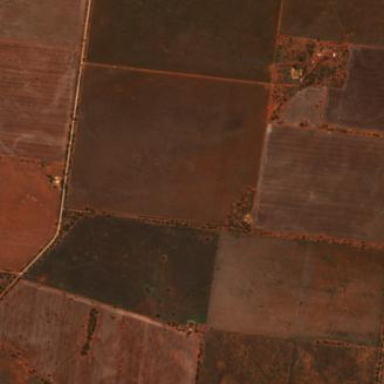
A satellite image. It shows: Farmland used to cultivate crops.